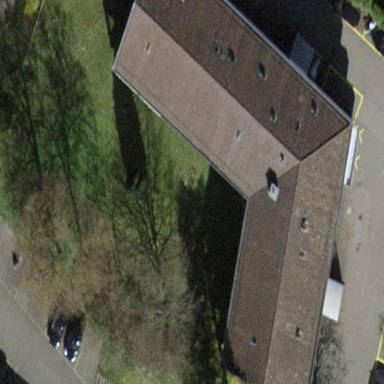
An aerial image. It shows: Pitched roof building.